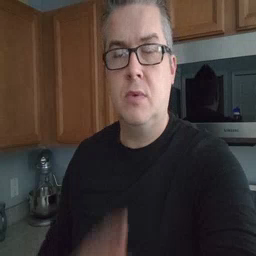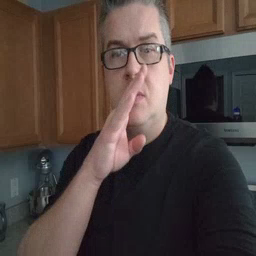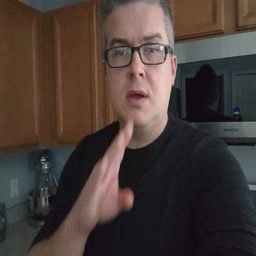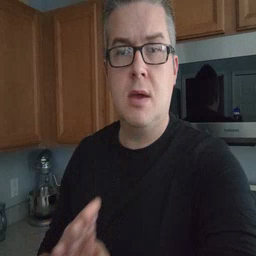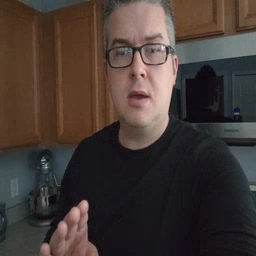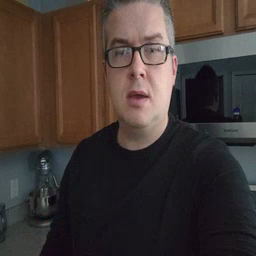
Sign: quiet